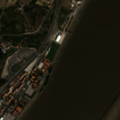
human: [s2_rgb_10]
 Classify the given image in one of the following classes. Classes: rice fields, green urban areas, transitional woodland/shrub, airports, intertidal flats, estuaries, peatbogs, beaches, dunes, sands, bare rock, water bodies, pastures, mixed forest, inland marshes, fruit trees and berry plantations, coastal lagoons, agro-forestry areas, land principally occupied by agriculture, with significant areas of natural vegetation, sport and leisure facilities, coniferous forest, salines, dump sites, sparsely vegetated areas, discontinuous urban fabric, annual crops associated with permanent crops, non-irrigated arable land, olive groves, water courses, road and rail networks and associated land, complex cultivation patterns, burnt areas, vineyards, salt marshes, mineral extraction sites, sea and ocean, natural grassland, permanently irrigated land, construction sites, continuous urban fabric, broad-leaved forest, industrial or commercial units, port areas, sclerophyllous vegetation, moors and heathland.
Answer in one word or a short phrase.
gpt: continuous urban fabric, industrial or commercial units, permanently irrigated land, rice fields, land principally occupied by agriculture, with significant areas of natural vegetation, moors and heathland, water courses